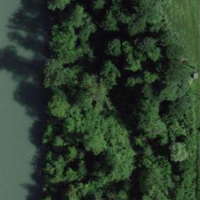
EUNIS habitat code: 41
Species observed at this site:
Prunus padus